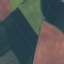
Label: AnnualCrop